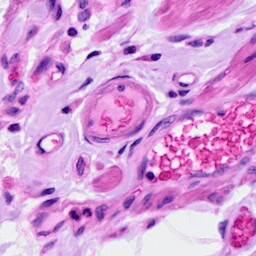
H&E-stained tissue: Ovarian